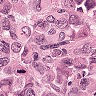
Metastatic tissue present: yes